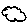
Label: cloud